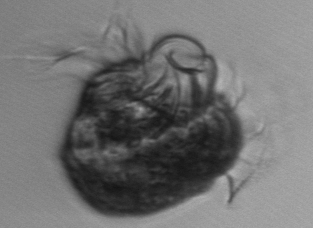
Label: Strombidium_capitatum